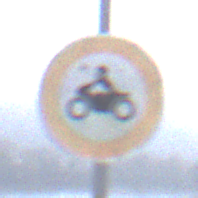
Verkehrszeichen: VerbotKraftraeder
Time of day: MorningAfternoon
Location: Outdoor (Suburban)
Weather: Overcast
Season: NotSpecified
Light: Natural